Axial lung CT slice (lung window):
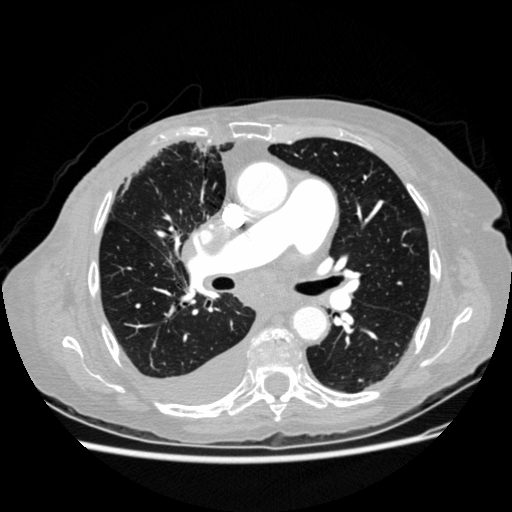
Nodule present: no